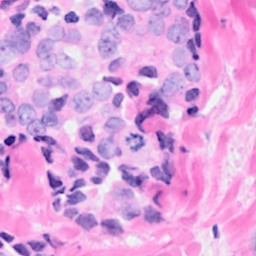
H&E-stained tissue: Breast